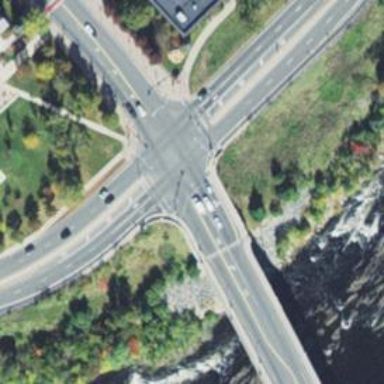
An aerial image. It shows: Crossing on the road.